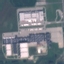
Land use / land cover class: Industrial